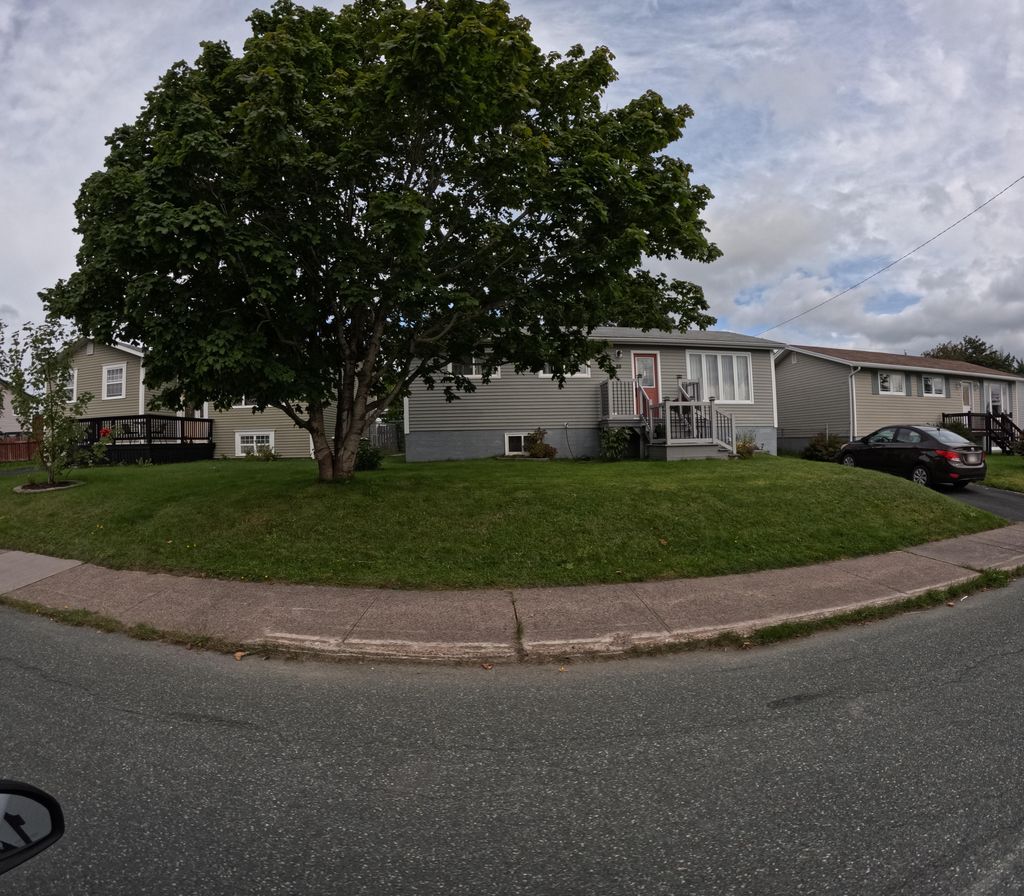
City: st_johns